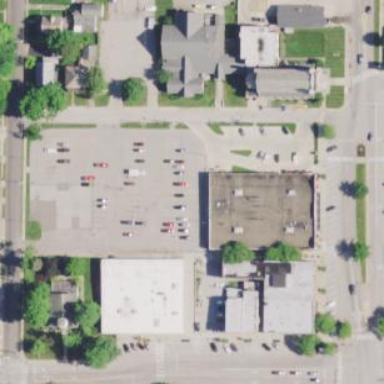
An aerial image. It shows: Retail area.